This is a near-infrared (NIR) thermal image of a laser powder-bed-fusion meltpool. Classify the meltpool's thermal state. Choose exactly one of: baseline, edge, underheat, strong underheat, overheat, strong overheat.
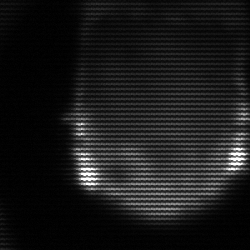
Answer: edge